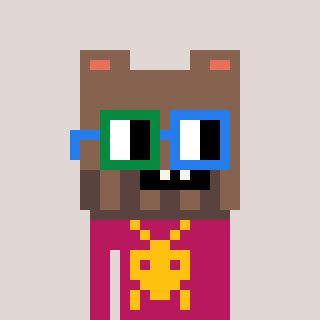
a pixel art character with square green and blue glasses, a bear-shaped head and a darkpink-colored body on a warm background